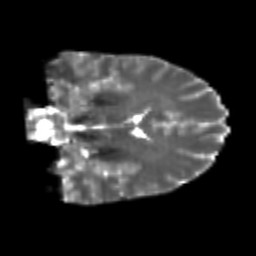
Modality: T2w
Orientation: coronal
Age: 23
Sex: male
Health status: healthy
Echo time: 0.074 s